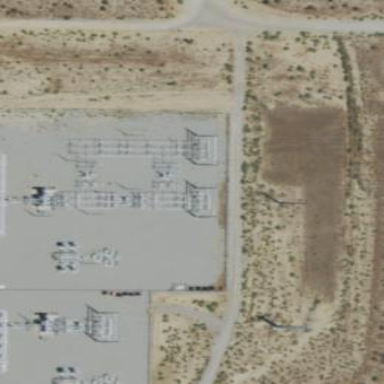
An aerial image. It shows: Power substation.